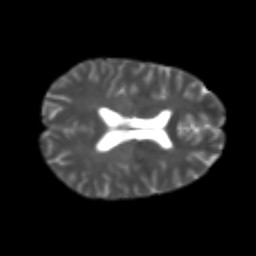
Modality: T2w
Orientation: axial
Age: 24
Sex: female
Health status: healthy
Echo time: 0.074 s